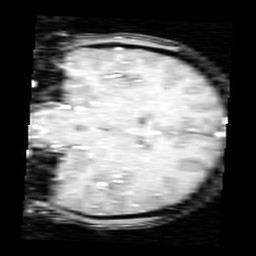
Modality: inplaneT1
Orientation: coronal
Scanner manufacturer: ge
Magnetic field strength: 3 T
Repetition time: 0.2 s
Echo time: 0.0036 s